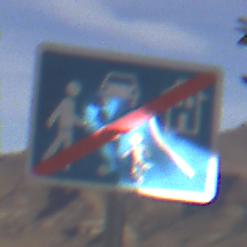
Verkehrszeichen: EndeVerkehrsberuhigterBereich
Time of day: MorningAfternoon
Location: Outdoor (Nature)
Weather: PartlyCloudy
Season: NotSpecified
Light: Natural